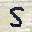
Label: 5